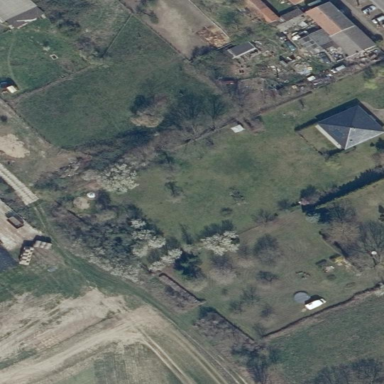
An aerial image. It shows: Garden area designated for leisure land.